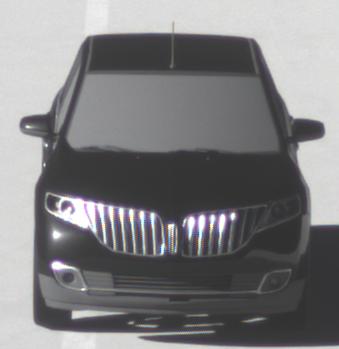
Make: Lincoln
Model: MKX
Detailed model: Gen. 1 CD3
Model produced from: 2010
Model produced until: 2015
Doors: 5
Color: black
Road condition: dry road
Daytime: morning or afternoon
Contrast: high contrast